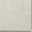
Piece: xx